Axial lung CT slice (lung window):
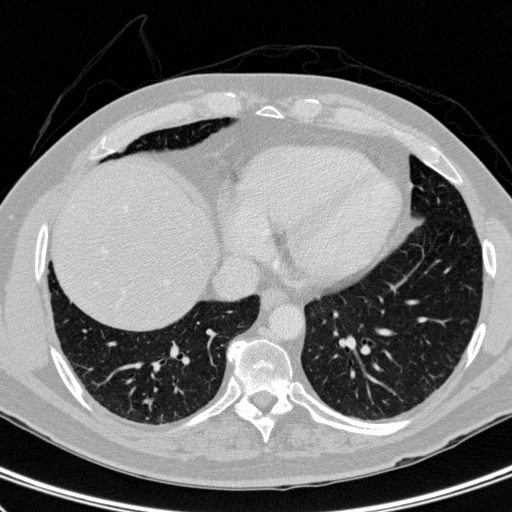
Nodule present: no